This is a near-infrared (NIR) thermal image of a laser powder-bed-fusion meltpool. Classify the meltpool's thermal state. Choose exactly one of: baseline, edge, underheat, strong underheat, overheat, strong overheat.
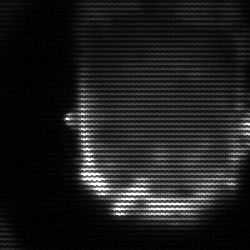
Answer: baseline